Field crop: maize
Growth stage: 2
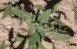
Species: atriplex